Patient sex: F
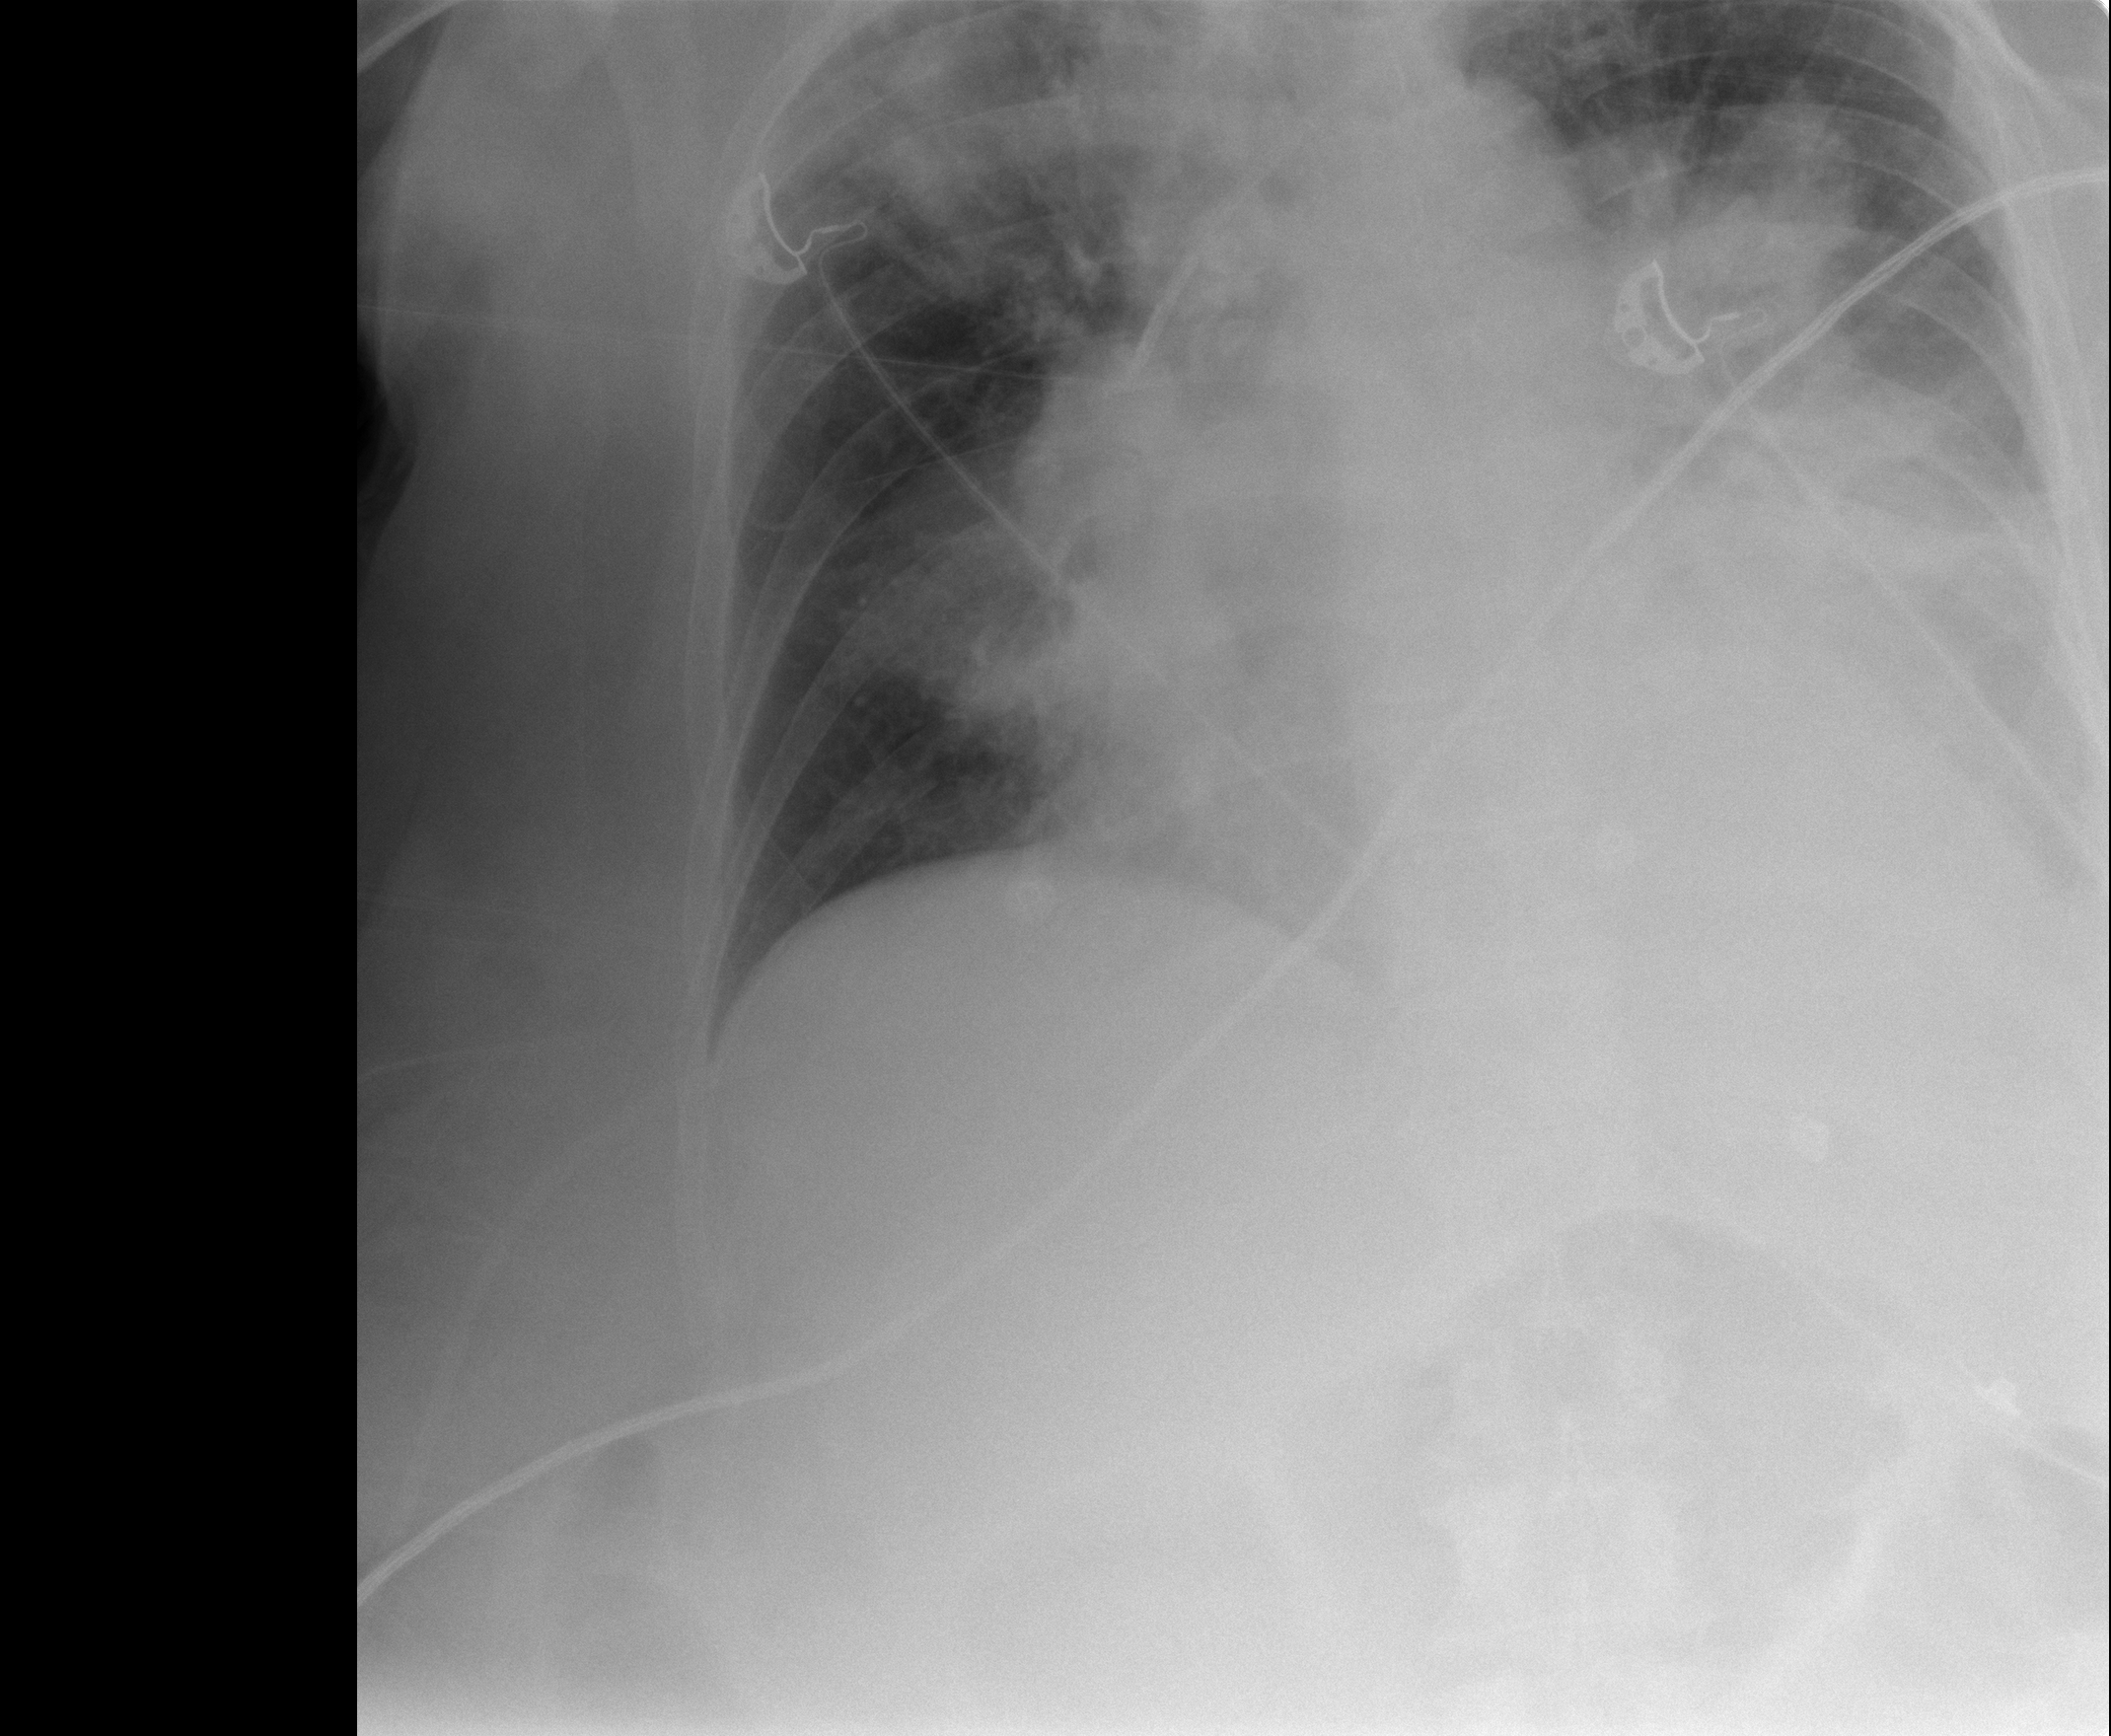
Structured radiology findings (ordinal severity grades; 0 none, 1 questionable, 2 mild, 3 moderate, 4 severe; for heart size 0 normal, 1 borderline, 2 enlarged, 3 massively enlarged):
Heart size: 2
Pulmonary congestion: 1
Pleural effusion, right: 0
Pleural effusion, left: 2
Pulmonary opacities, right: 3
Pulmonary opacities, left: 3
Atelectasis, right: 0
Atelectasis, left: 2